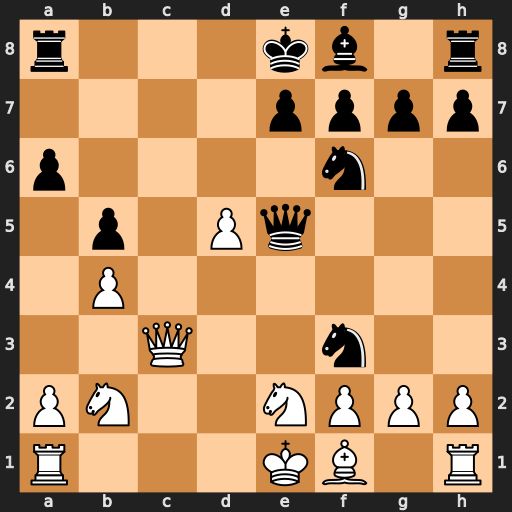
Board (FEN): r3kb1r/4pppp/p4n2/1p1Pq3/1P6/2Q2n2/PN2NPPP/R3KB1R
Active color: w
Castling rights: KQkq
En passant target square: -
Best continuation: gxf3 Qxc3+ Nxc3